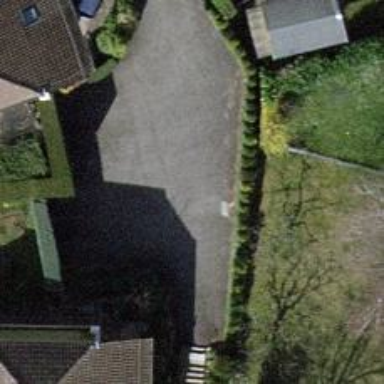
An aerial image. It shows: Alleyway designated as service road.